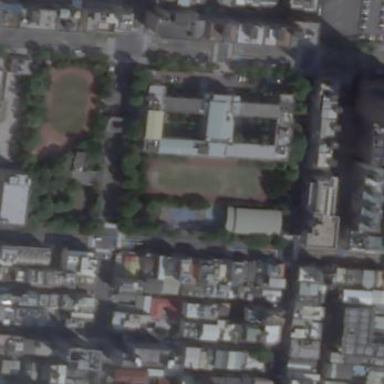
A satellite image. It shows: School.